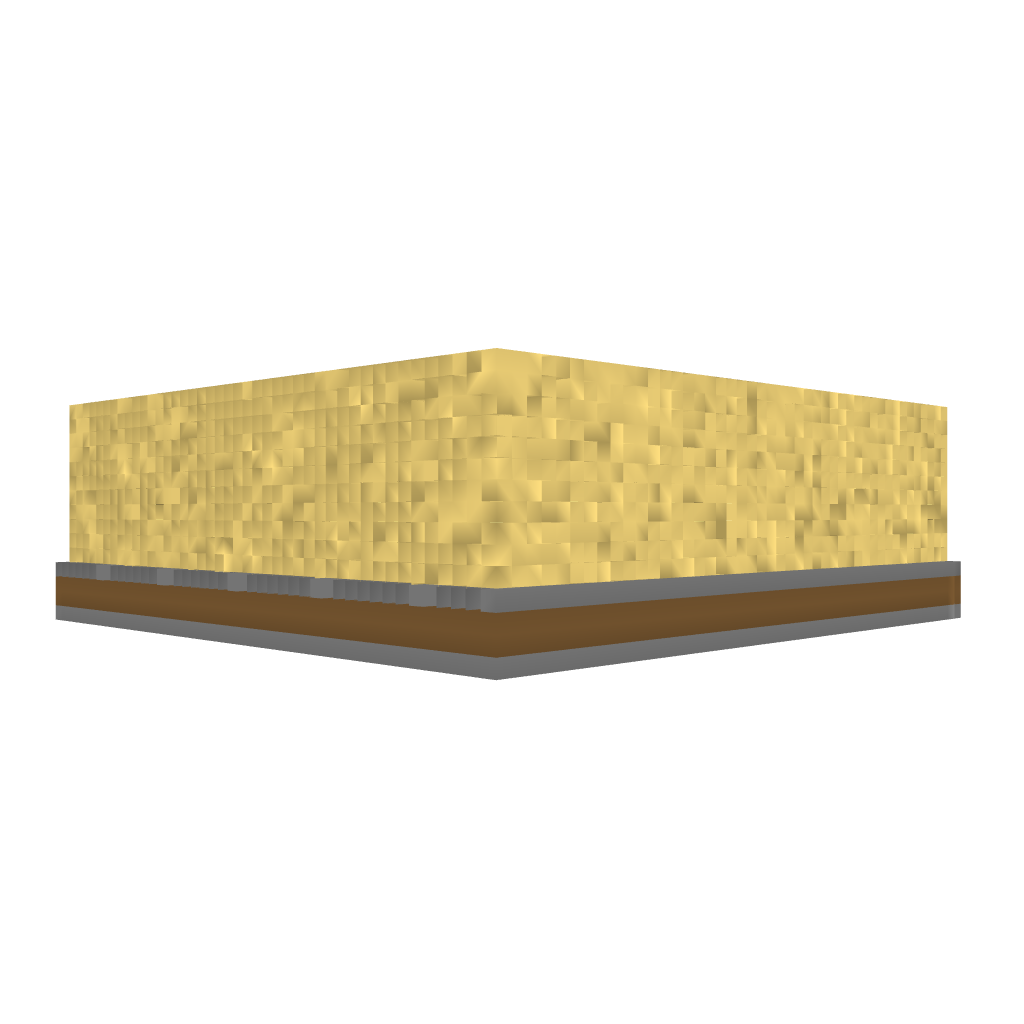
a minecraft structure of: Roman Statue bad low quality